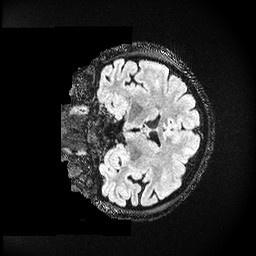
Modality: FLAIR
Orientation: coronal
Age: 34
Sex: female
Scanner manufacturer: ge
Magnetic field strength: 3 T
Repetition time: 4.802 s
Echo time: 0.1169 s